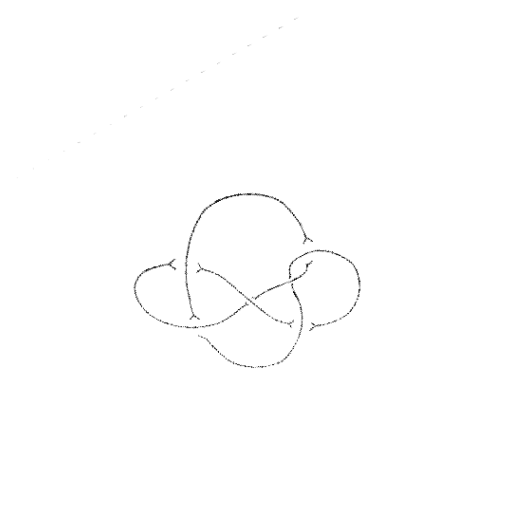
Crossing number: 6